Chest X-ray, PA view. Patient: 54 years old, sex M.
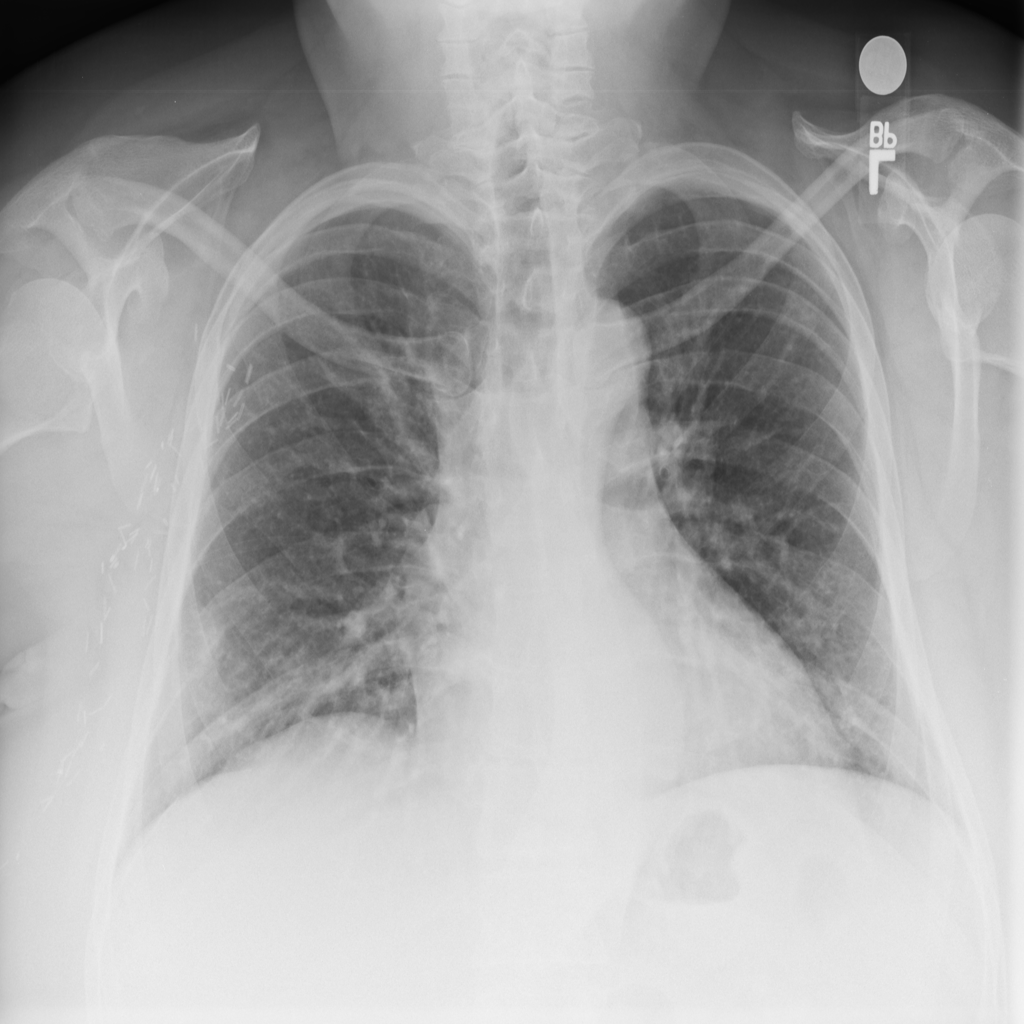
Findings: No Finding